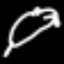
Label: frog